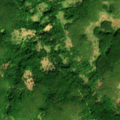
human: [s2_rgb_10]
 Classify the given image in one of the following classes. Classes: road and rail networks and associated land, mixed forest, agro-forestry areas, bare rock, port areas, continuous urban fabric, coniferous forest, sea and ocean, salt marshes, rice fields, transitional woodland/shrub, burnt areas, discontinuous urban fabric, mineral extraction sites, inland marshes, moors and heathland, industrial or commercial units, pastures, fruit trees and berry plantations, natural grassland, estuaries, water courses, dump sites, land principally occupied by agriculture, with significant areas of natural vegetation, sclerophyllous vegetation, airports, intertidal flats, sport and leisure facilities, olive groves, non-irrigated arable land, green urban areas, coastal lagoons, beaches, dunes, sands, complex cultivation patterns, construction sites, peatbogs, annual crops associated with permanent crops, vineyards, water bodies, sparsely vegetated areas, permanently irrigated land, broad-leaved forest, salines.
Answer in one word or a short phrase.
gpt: broad-leaved forest, transitional woodland/shrub